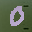
Label: 0